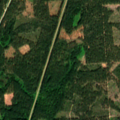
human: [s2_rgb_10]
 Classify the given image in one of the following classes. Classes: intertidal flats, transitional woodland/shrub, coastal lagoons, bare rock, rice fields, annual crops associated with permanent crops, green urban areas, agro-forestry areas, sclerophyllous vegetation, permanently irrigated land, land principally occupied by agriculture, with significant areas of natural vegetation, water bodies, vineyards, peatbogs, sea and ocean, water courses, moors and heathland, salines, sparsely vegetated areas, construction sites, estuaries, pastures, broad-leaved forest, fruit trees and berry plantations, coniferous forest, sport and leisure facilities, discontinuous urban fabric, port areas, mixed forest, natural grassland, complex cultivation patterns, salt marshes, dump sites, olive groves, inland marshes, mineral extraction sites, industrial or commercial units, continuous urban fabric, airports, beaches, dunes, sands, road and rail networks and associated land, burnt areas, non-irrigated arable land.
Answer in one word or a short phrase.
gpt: coniferous forest, mixed forest